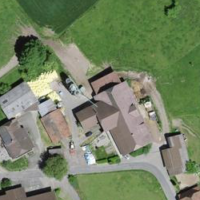
EUNIS habitat code: 55
Species observed at this site:
Poa annua